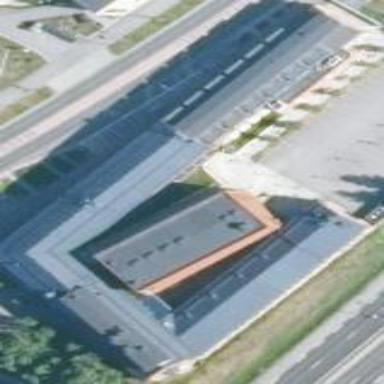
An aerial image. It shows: Industrial building that serves as arts center.